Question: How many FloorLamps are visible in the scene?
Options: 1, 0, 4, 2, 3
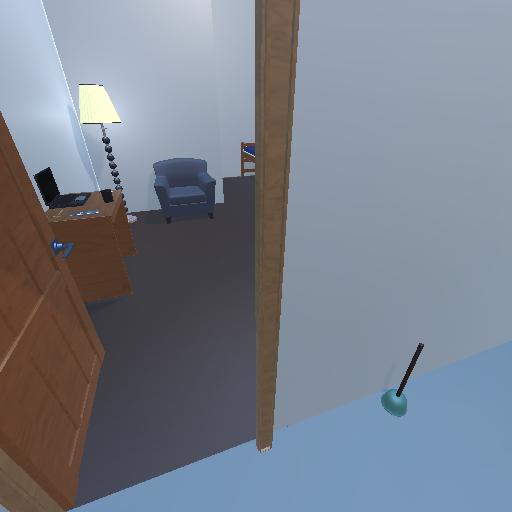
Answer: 1